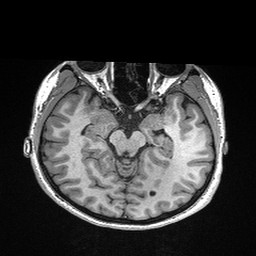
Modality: T1w
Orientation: coronal
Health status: healthy
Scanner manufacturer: siemens
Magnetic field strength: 3 T
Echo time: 0.00298 s